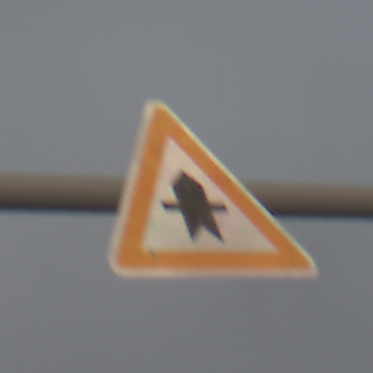
Verkehrszeichen: Vorfahrt
Umgebung: Outdoor, Nature
Tageszeit: Midday
Wetter: Overcast
Licht: Natural
Jahreszeit: NotSpecified
Kontrast: LowContrast